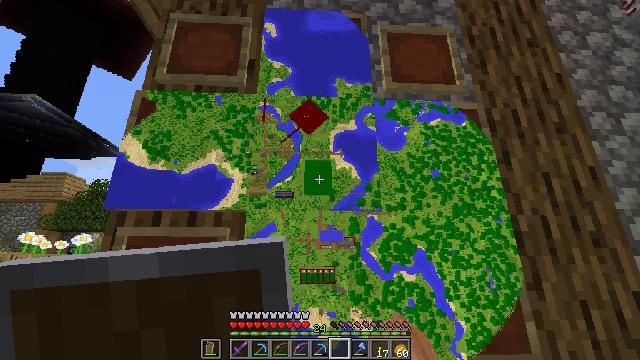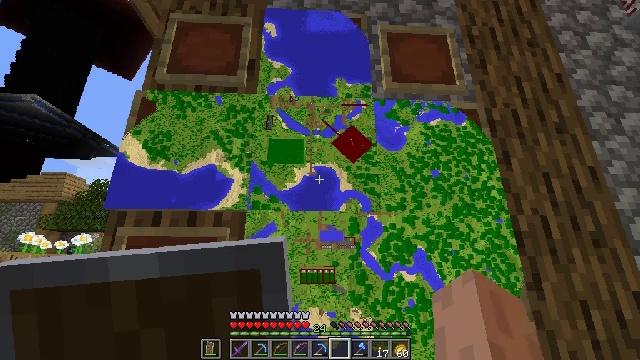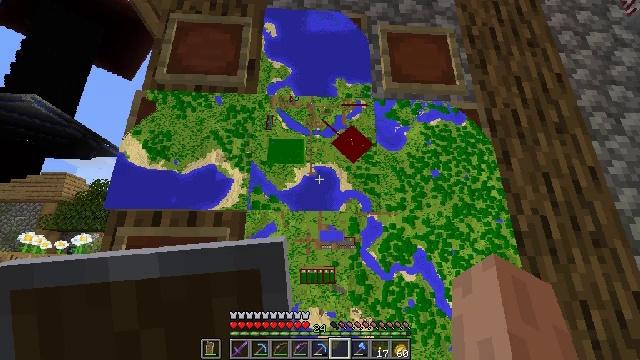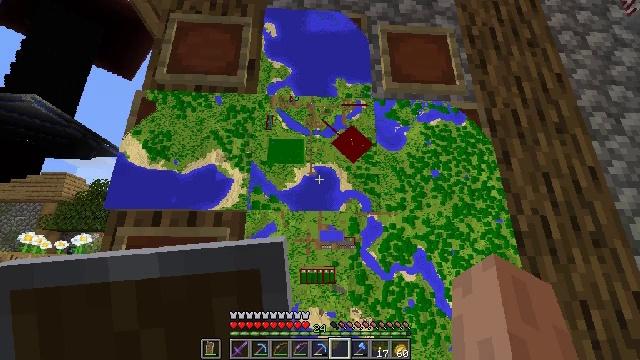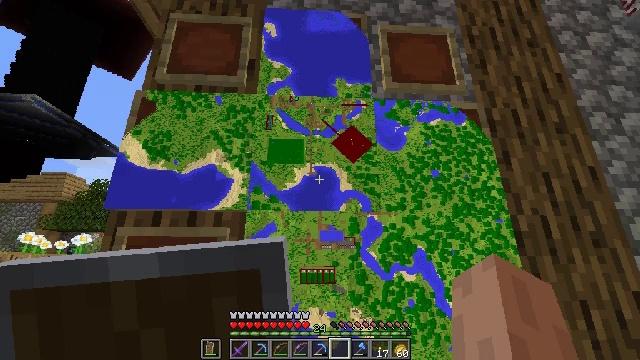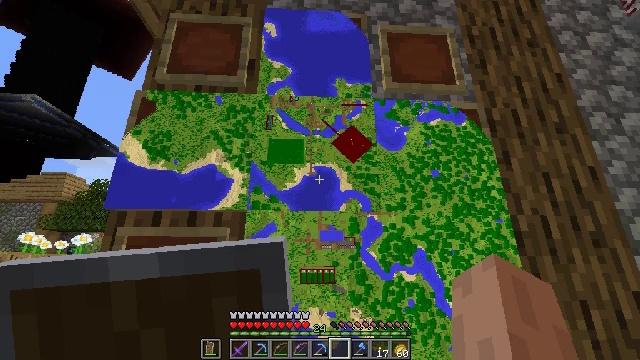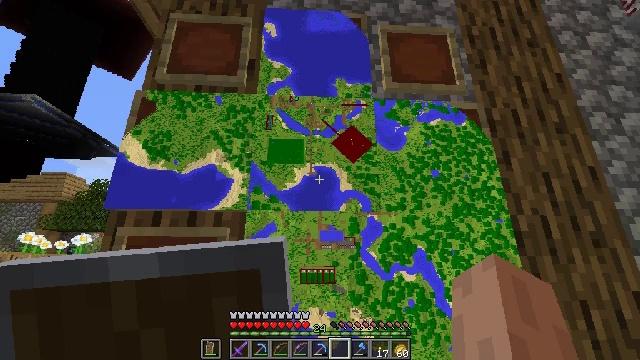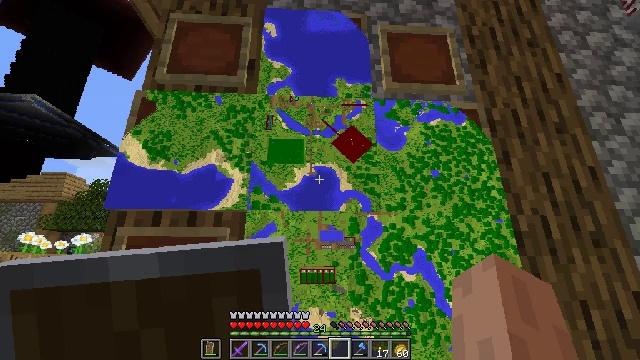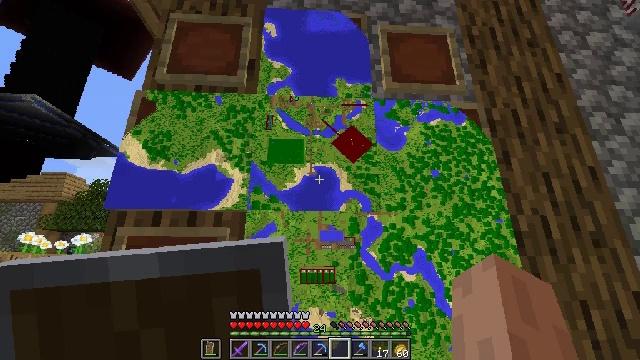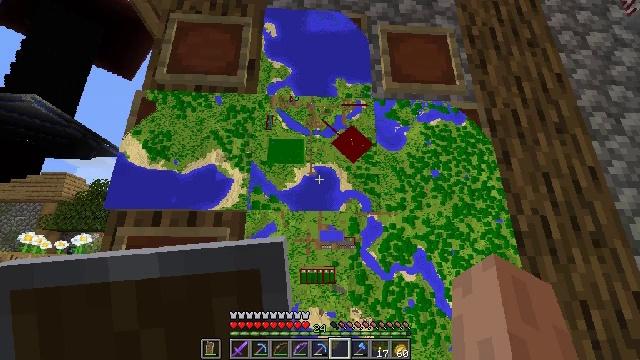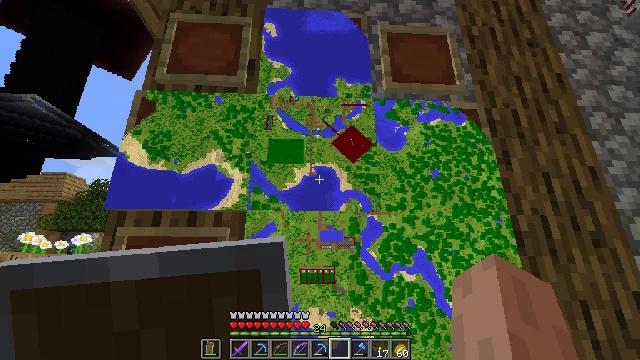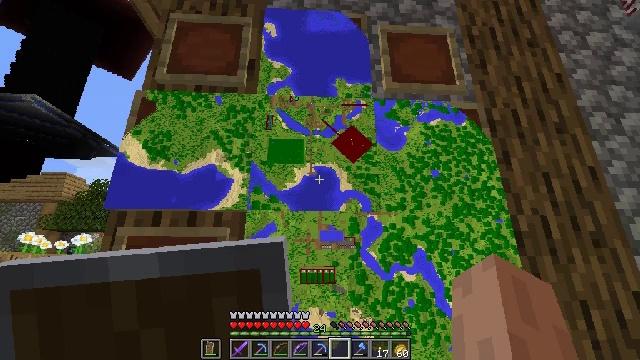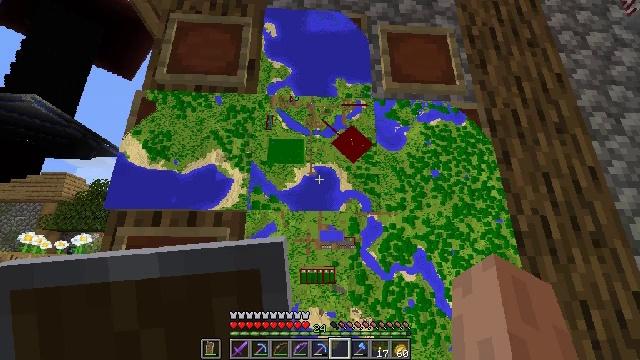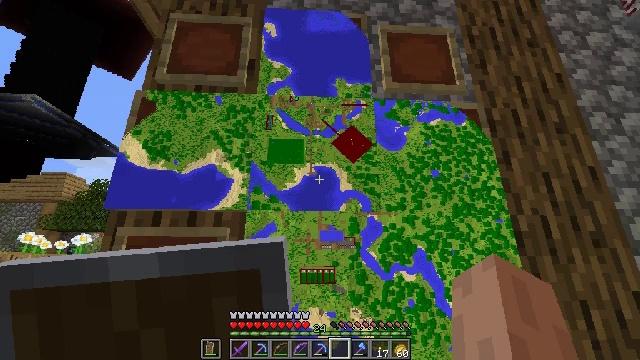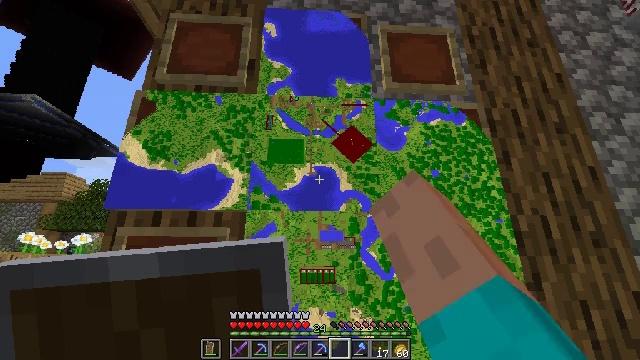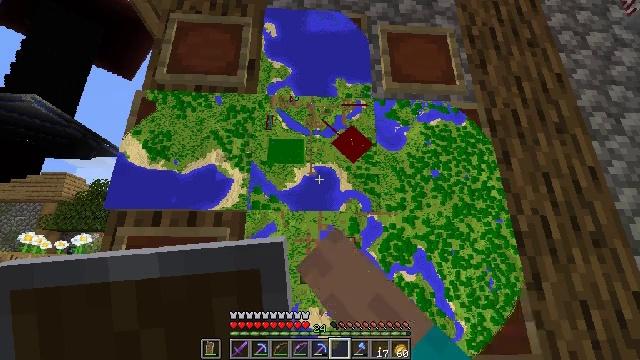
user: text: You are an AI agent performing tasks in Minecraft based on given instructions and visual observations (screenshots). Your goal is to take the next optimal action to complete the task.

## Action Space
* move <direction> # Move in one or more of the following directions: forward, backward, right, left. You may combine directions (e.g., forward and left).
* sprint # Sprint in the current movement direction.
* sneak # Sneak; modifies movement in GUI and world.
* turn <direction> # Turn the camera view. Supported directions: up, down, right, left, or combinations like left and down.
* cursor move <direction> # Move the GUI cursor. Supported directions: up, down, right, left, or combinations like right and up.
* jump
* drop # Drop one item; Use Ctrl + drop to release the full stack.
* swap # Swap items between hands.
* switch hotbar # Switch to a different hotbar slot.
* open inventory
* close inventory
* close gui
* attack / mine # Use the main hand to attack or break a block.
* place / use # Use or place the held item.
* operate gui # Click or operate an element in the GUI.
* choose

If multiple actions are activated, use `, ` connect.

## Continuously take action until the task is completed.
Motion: motion action
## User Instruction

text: Build a compass by arranging iron ingots and redstone in the crafting table.
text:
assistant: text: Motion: no_op
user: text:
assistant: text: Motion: no_op
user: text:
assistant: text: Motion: no_op
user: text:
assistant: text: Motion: no_op
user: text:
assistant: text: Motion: no_op
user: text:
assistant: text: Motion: no_op
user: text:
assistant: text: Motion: no_op
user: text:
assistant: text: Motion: no_op
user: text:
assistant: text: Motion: no_op
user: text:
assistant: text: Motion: no_op
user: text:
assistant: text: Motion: no_op
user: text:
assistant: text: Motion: no_op
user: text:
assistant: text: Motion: use / place
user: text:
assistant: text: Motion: use / place
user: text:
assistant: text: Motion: use / place
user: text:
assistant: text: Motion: no_op
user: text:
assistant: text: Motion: no_op
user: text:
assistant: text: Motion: no_op
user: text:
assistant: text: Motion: no_op
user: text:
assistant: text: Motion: no_op
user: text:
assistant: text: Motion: no_op
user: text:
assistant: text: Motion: no_op
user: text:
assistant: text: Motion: no_op
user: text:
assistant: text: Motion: no_op
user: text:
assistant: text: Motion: no_op
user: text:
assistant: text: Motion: no_op
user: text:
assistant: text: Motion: use / place
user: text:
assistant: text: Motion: use / place
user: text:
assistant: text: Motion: use / place
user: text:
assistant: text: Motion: use / place